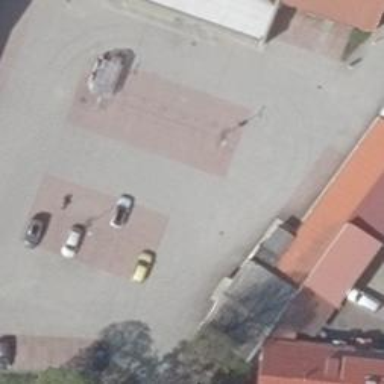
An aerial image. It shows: Parking aisle designated as service road.